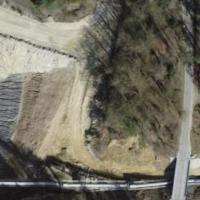
EUNIS habitat code: 56
Species observed at this site:
Limax cinereoniger